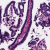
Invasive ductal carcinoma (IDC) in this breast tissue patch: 0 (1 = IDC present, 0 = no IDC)